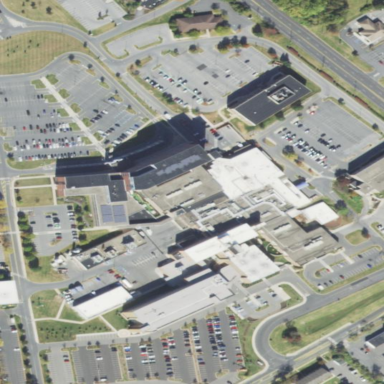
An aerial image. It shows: Hospital providing healthcare services.